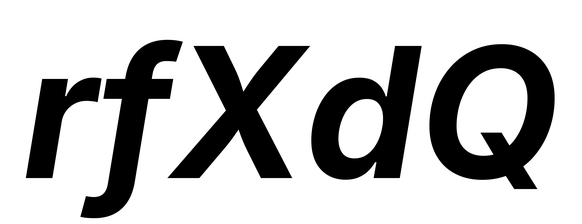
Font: Inter-Italic_Bold_Italic